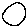
Label: circle